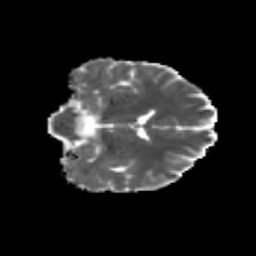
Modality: MD
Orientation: coronal
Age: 24
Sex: male
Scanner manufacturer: siemens
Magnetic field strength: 3 T
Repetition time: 3.5 s
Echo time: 0.113 s